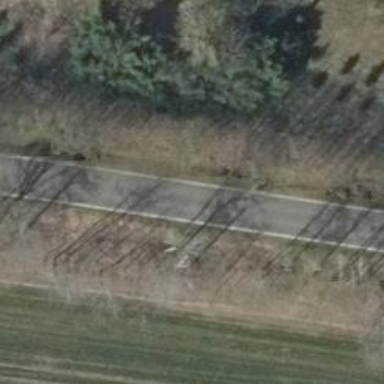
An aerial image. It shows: Hedge barrier.